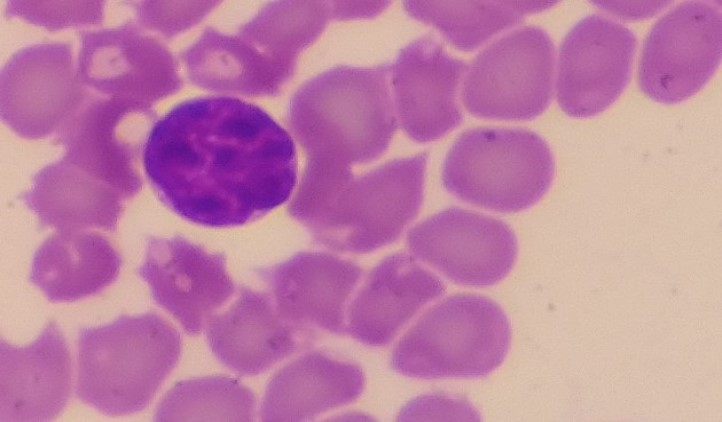
White blood cell type: Lymphocyte